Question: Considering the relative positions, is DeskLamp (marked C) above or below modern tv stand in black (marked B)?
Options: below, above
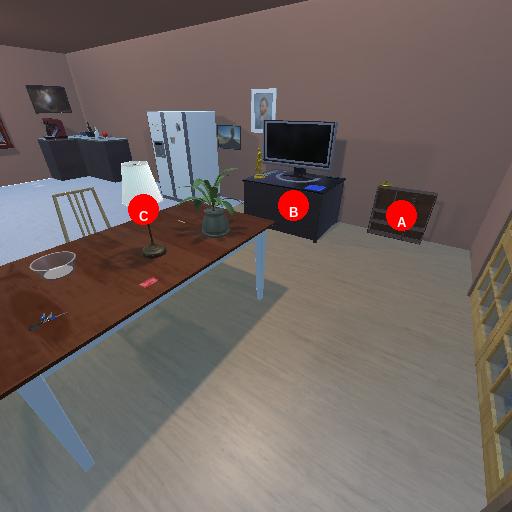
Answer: below